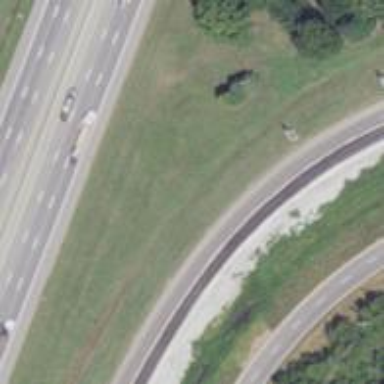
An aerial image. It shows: Motorway link.